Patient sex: M
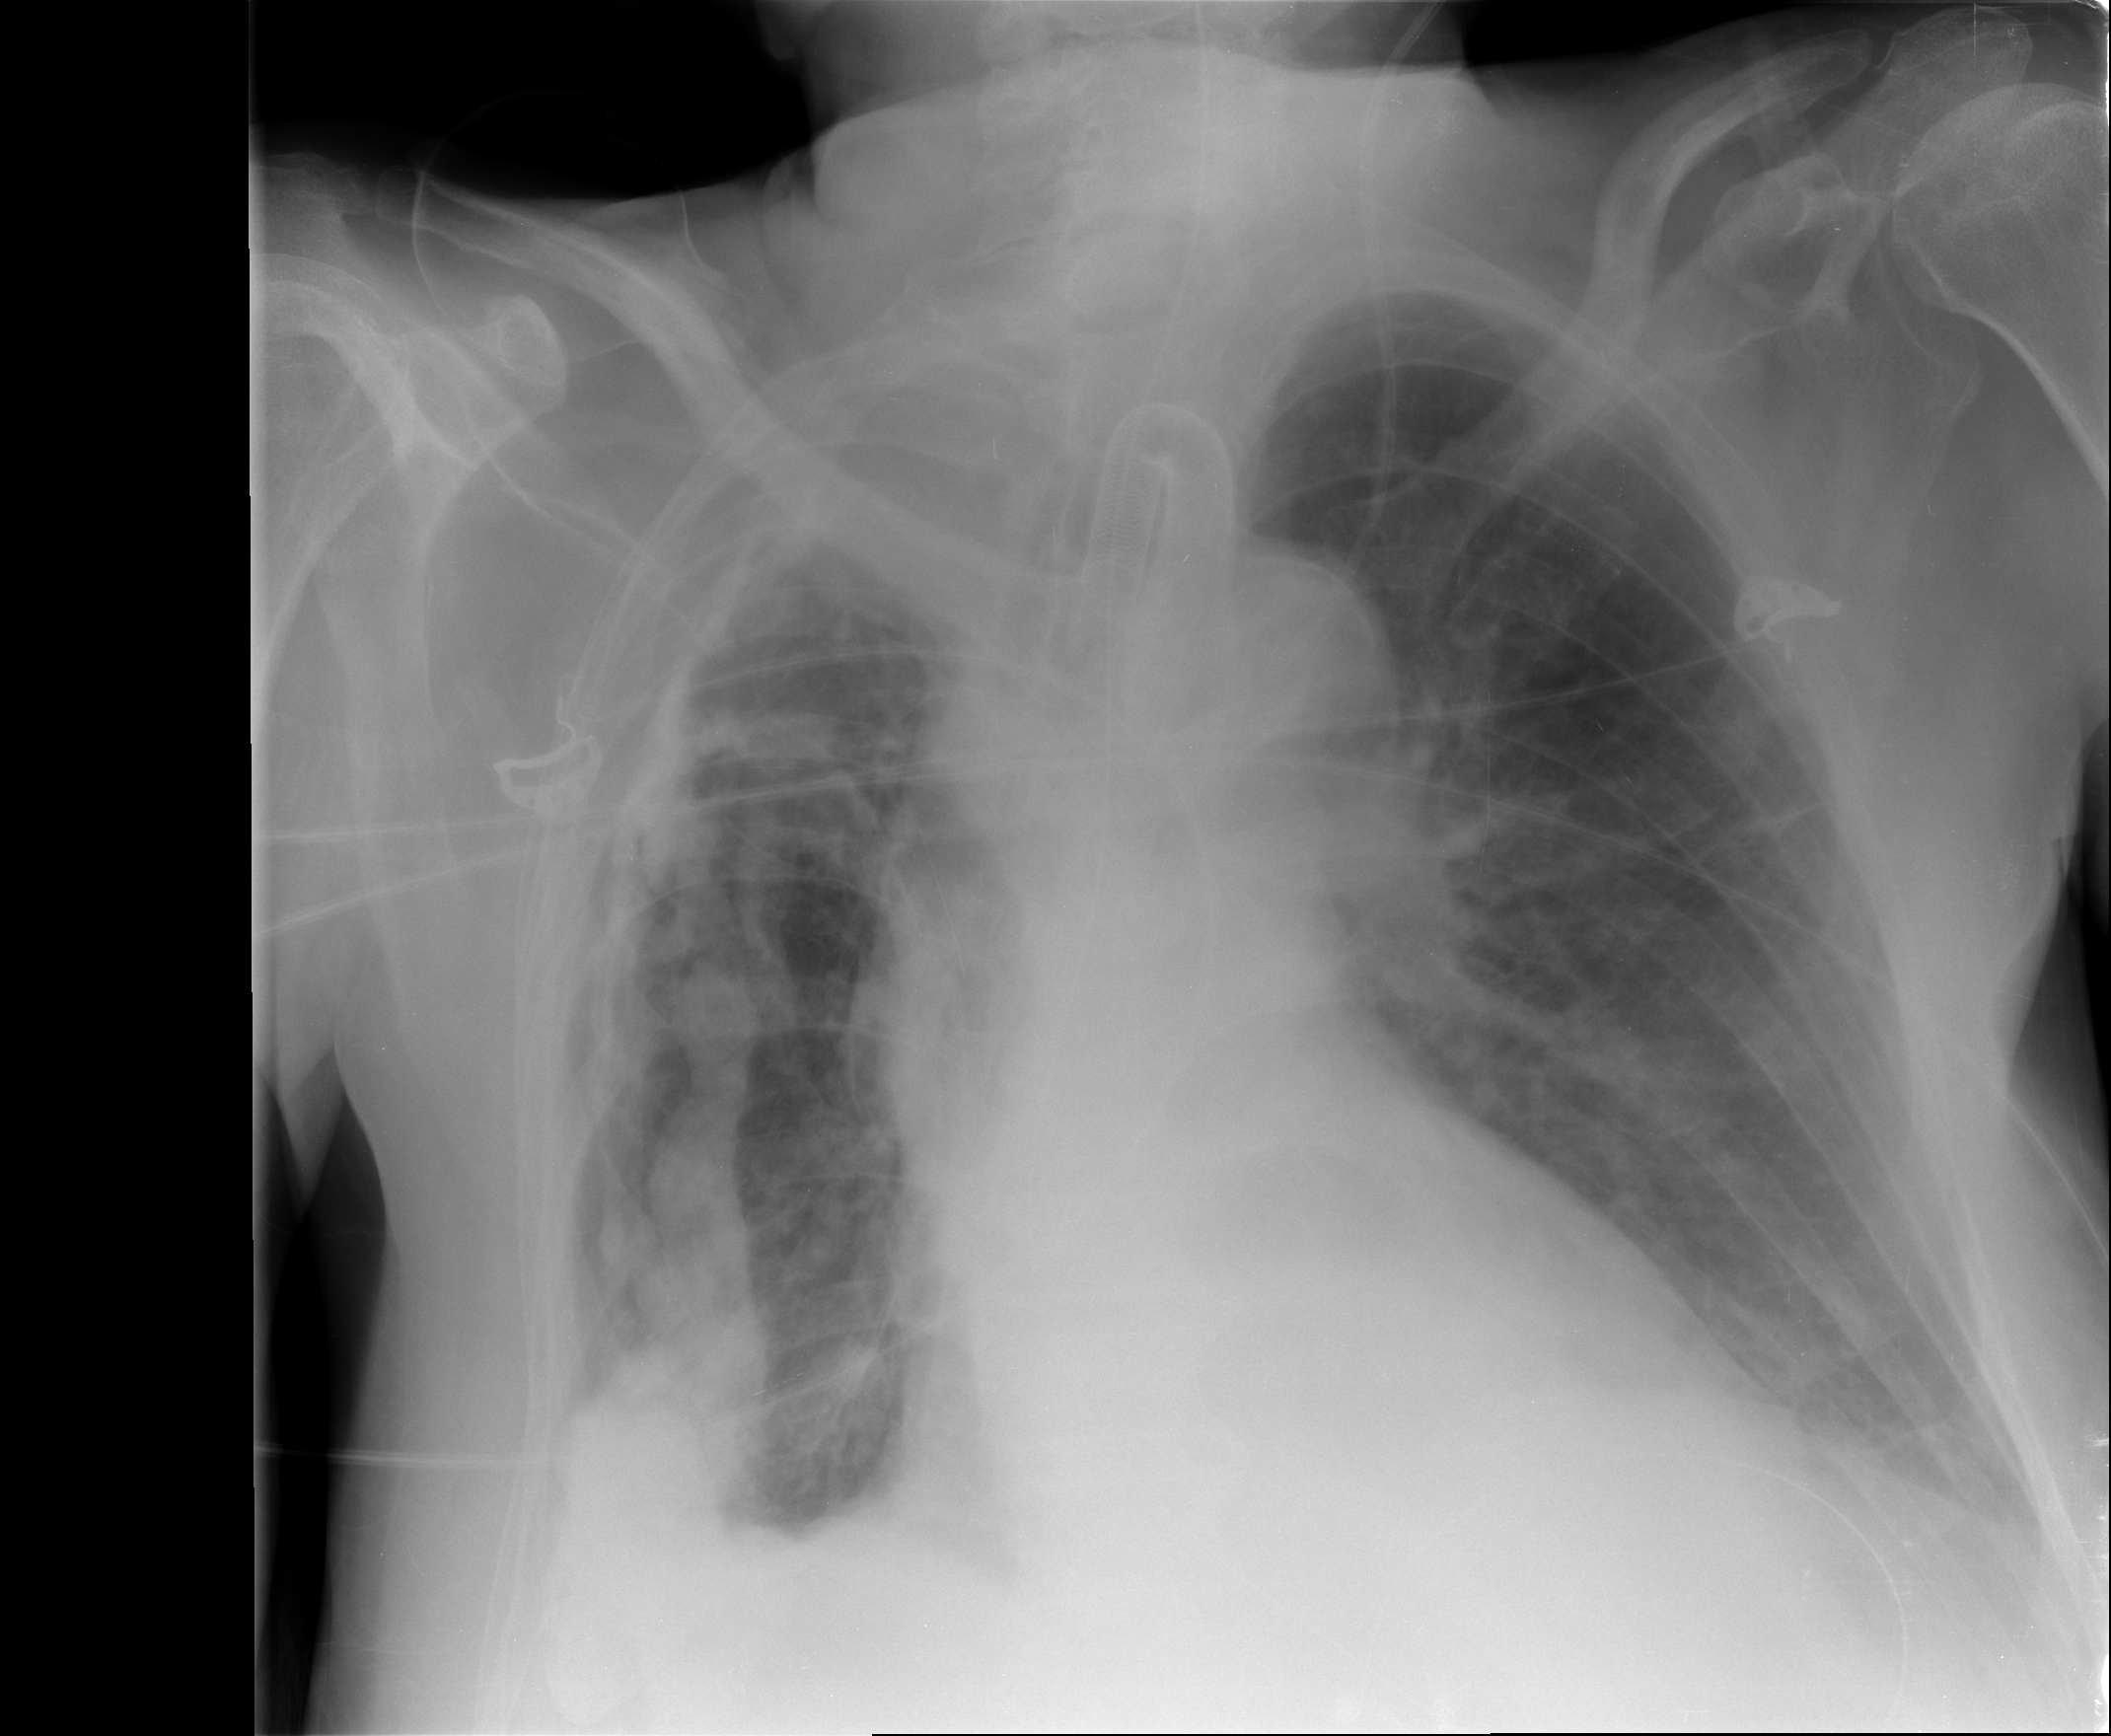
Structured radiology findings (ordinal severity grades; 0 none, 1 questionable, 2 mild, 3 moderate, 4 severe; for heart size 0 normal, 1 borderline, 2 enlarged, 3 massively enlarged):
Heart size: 0
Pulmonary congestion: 2
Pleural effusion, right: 0
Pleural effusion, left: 1
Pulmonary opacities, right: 0
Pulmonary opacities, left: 1
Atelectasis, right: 2
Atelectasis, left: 2